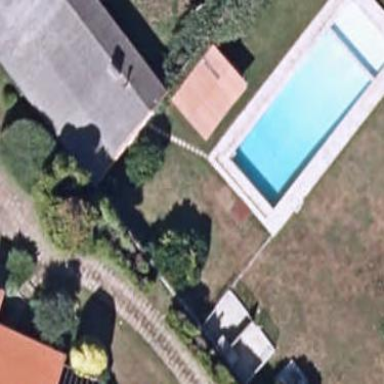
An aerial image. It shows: Swimming pool located in leisure land.